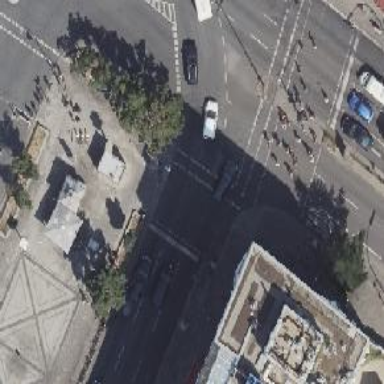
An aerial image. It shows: Footway with traffic signals at crossing.